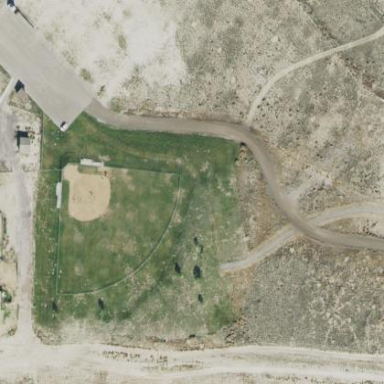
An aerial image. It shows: Wire fence surrounding dog park.